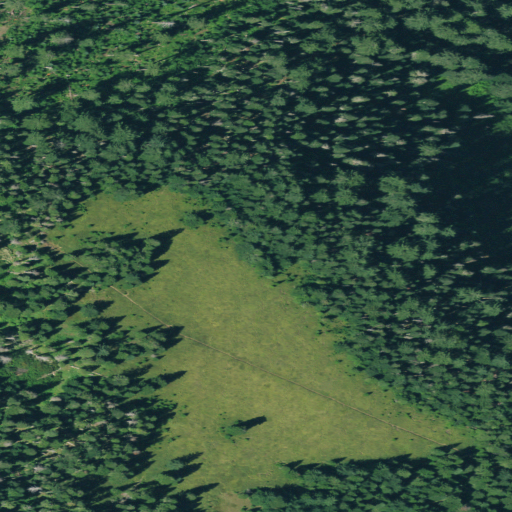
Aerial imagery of mountain in Oregon named Sourgrass Mountain containing only evergreen forest